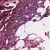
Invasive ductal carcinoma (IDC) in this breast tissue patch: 0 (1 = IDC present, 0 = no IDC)